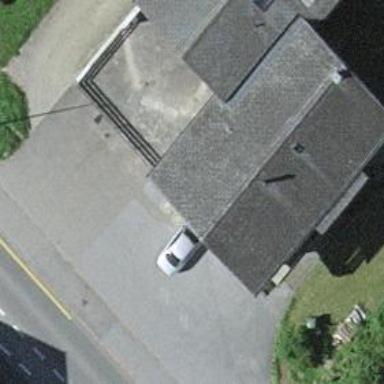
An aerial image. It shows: View of roof of building.